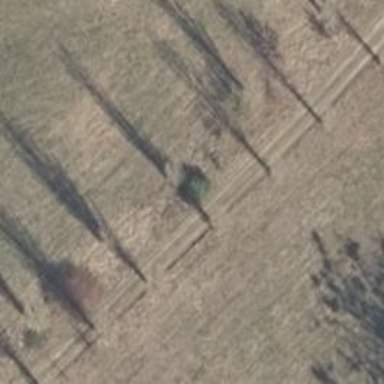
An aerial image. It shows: Single tag "natural: tree."